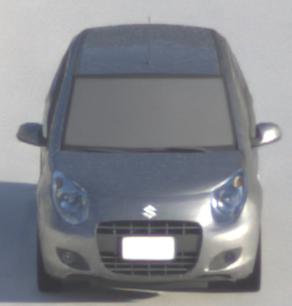
Make: Suzuki
Model: Alto 1.0
Detailed model: Alto (V)
Model produced from: 2011/02
Model produced until: 2011/03
Doors: 5
Color: gray
Road condition: dry road
Daytime: sunrise or sunset
Contrast: medium contrast